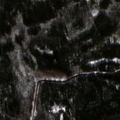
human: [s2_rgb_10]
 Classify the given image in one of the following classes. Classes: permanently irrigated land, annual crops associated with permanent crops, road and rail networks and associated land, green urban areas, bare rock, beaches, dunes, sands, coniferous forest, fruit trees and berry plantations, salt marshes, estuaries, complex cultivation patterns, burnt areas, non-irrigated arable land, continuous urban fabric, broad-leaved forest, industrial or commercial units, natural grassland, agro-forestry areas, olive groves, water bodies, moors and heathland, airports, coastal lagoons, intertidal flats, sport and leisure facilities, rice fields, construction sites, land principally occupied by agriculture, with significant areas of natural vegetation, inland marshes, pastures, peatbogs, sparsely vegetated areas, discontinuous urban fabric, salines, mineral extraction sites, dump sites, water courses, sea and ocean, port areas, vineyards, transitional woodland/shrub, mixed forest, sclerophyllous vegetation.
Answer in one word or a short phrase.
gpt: discontinuous urban fabric, coniferous forest, mixed forest